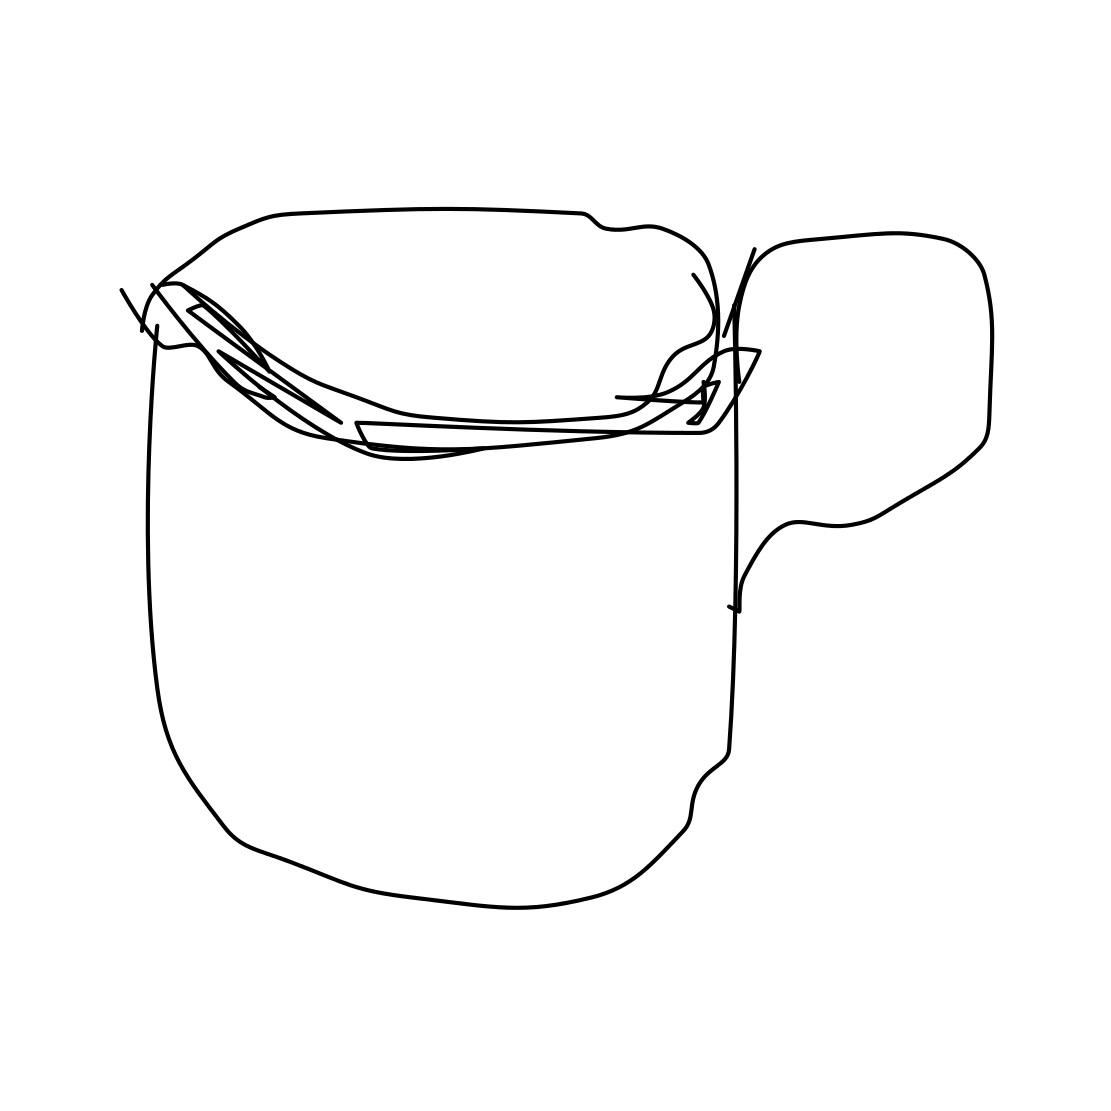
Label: cup